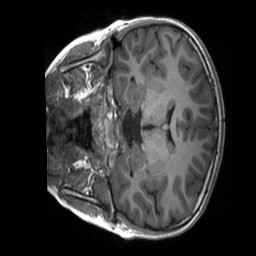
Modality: T1w
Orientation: coronal
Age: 12
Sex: male
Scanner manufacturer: siemens
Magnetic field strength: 3 T
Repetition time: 2.3 s
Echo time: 0.00232 s